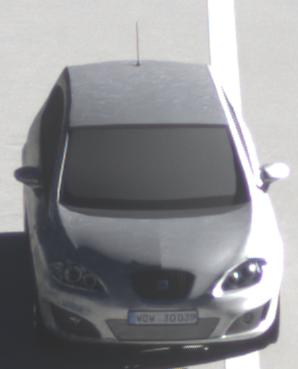
Make: SEAT
Model: Leon 1.4
Detailed model: Leon (1P)
Model produced from: 2009/04
Model produced until: 2010/08
Doors: 5
Color: white
Road condition: dry road
Daytime: morning or afternoon
Contrast: high contrast